Question: I have few apps(Single page application, independent) on angularjs.
They have diferent UI styling.
I had to create new app ( independent ) with navigation panel in the left side of the page and iframe in the right side of the page.
Navigation panel partly solves UI styling unify problem.
Iframe will contain other independent apps.
Iframe is a
I have created main app with navigation and iframe, based on angularJs.

As result, main app loads independent modules(SPA/AngularJs) by iframe and those modules work fine.
But, there is a "small" problem. Every independent module has own angularjs route. It works, but doesn't display in main window ( in main app where iframe is located )
Is it posible to unify route of main app window and route of iframe route.
Any ideas?
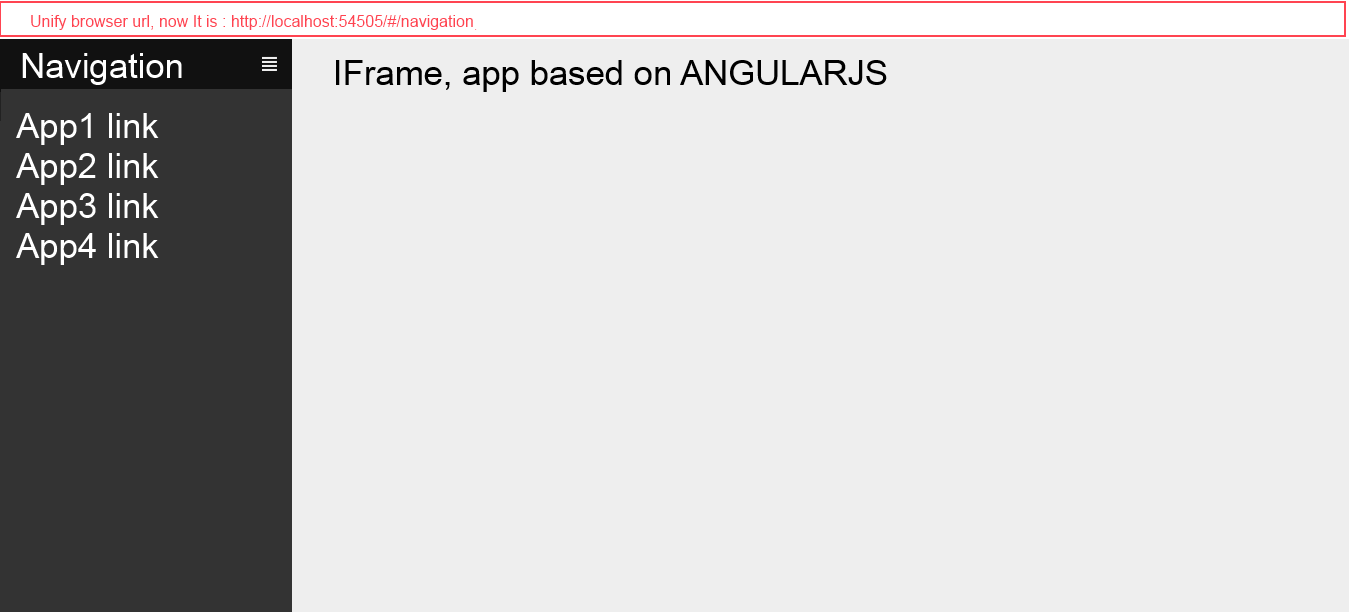
Answer: ok I spent a little time for you to propose a working solution. However it presupposes a certain level of consistency and control over your angular applications.
Step one was to simple add a navigation with links to section of my sub angular applciation:
'''
<nav>
<ul>
<li><a href="#/app1/main">App1</a></li>
<li><a href="#/app2/home">App2</a></li>
</ul>
</nav>
'''
On the same parent page I also added an iframe as you :)
'''
<section>
<iframe src=""></iframe>
</section>
'''
With the following scripts to handle the address changes in the parent window:
'''
// Simple method to look for the second index of something
String.prototype.secondIndexOf = function (val) {
var fst = this.indexOf(val);
var snd = this.indexOf(val, fst + 1)
return snd
}
// My goto method to basically go to somewhere in my angular apps
function goto(app, route) {
$('iframe').attr('src', app + '/test.html#' + route)
}
// upon hash change of the parent page I will call my goto method if there is a hash
$(window).on('hashchange', function () {
var hash = location.hash;
if (hash) {
var appName = hash.substring(hash.indexOf('app'), hash.indexOf('app') + 4);
var route = hash.substring(hash.secondIndexOf('/'));
goto(appName, route);
}
});
// On initial page load I also like to trigger this hash change to
// go to the right location initially
$(window).trigger('hashchange');
'''
Obviously this seems to be a one way solution unless we also create backwards url modification from child angular applications back up to the parent window.
In order to achieve this I decided to push the hash changes back up to the parent window inside the $routeChangeStart event of each application:
so for example for an app1 it would be:
'''
.run(["$rootScope", function ($rootScope) {
$rootScope.$on('$routeChangeStart', function(next, current) {
if (current.$$route){
window.parent.location.hash = "#/app1" + current.$$route.originalPath;
}
});
'''